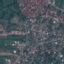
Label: Residential